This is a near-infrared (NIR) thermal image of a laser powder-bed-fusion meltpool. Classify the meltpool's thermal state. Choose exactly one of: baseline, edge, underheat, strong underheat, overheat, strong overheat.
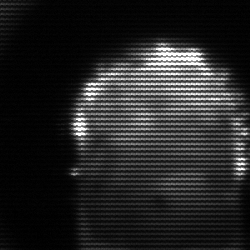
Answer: baseline